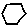
Label: hexagon